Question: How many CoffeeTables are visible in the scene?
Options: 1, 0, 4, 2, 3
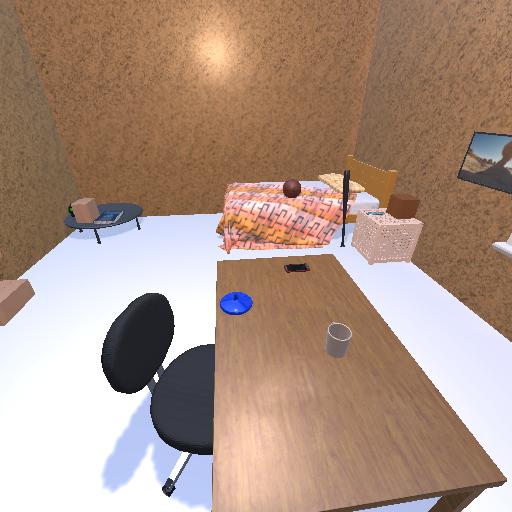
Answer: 1